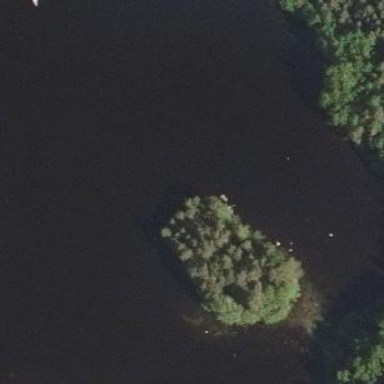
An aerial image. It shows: Mixed leaf woodland located on small islet.